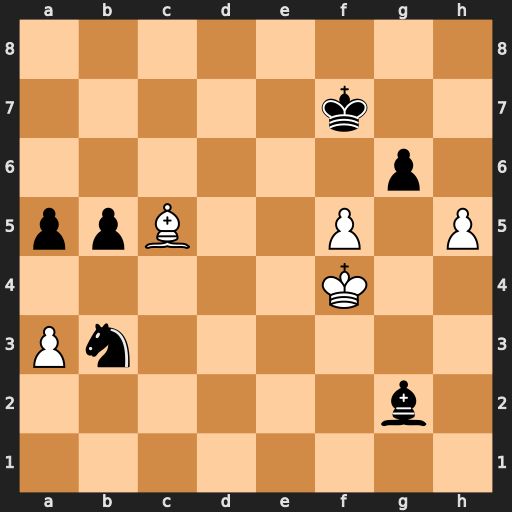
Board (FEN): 8/5k2/6p1/ppB2P1P/5K2/Pn6/6b1/8
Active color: w
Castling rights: -
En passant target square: -
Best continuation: fxg6+ Kg7 Be3 Kf6 Bb6